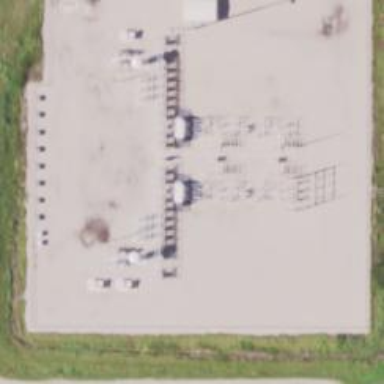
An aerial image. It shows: Switch used for power control.